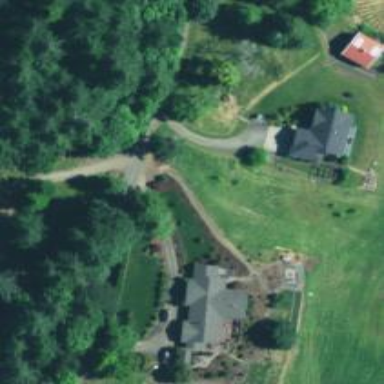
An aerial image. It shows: Driveway.